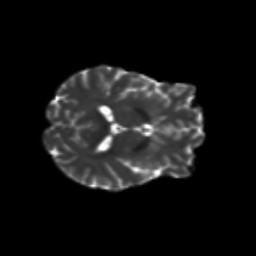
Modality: T2w
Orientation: axial
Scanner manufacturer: siemens
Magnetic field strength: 3 T
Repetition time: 9.2 s
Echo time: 0.084 s